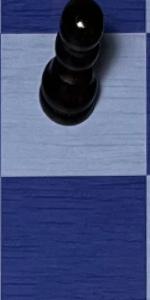
Label: Empty